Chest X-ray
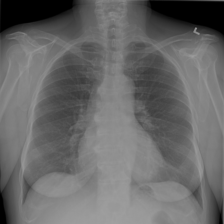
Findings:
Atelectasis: negative
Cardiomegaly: positive
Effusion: negative
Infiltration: negative
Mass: negative
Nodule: negative
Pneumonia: negative
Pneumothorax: negative
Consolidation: negative
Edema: negative
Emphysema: negative
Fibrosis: negative
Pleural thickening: negative
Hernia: negative